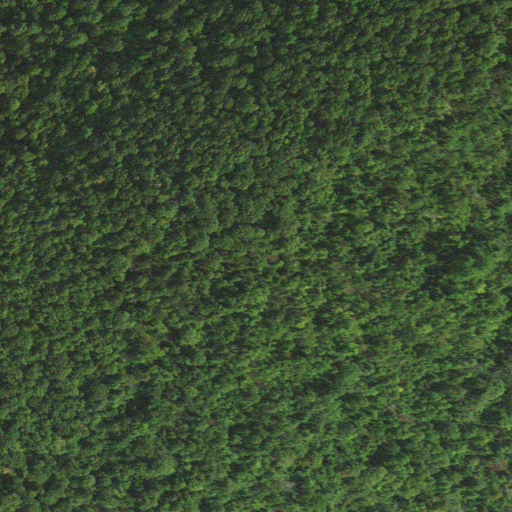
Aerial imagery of mountain in Virginia named Hazel Mountain containing deciduous forest and mixed forest